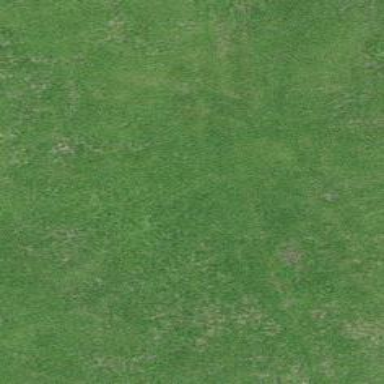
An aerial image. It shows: Path covered with grass.